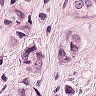
Metastatic tissue present: yes